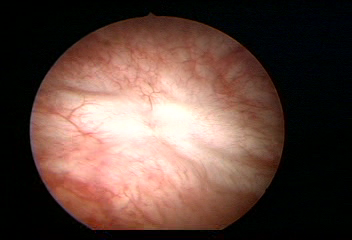
Modality: WLC
Class: Normal mucosa
Bladder cancer association: No